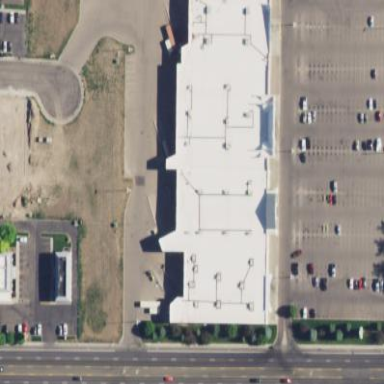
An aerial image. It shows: Mall building.